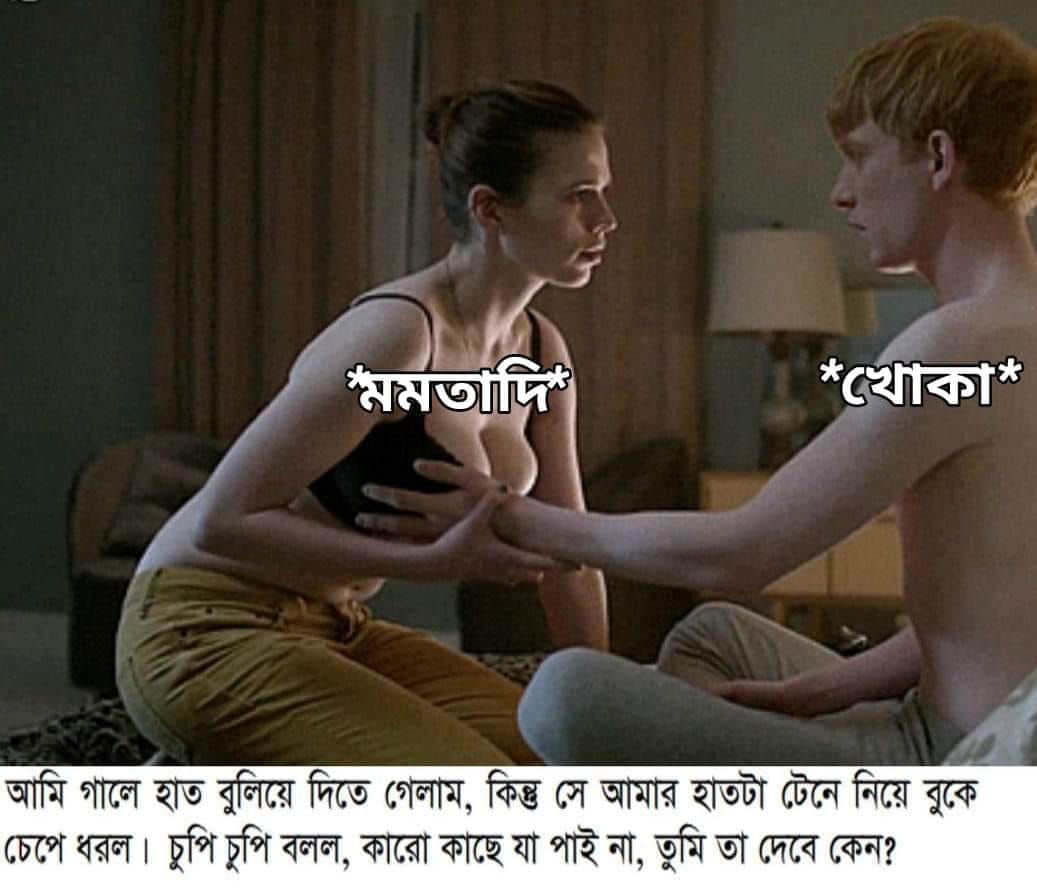
Caption: *মমতাদি     *খোকা*     আমি গালে হাত বুলিয়ে দিতে গেলাম , কিন্তু সে আমার হাতটা টেনে নিয়ে বুকে চেপে ধরল । চুপি চুপি বলল, কারো কাছে যা পাই না , তুমি তা দেবে কেন ?
Label: hate